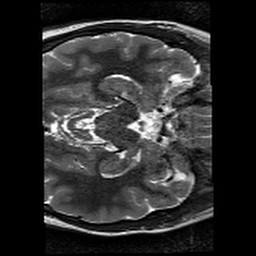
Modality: T2w
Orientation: axial
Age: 24
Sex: female